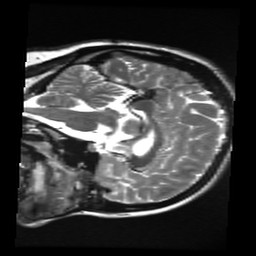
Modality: T2w
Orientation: sagittal
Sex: female
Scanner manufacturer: ge
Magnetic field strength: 3 T
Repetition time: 5 s
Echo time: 0.1007 s